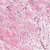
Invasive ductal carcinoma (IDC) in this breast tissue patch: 1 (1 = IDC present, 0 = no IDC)